Aerial crown-view tile of a tropical tree (Barro Colorado Island, Panama), acquired 20250715:
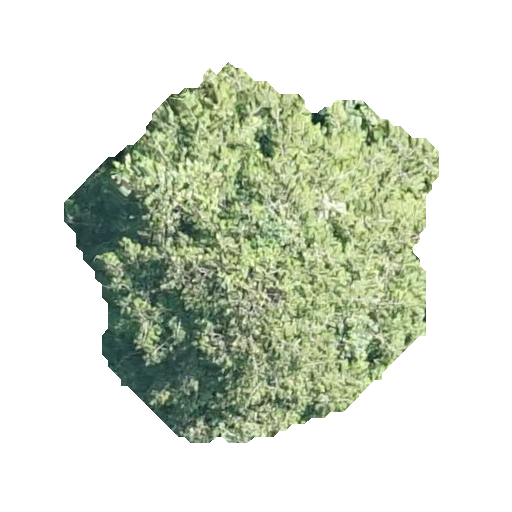
Species: Virola surinamensis
GBIF accepted scientific name: Virola surinamensis
Crown area: 147.561 m²